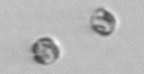
Label: Thalassiosira_sp_aff_mala